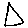
Label: triangle